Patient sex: M
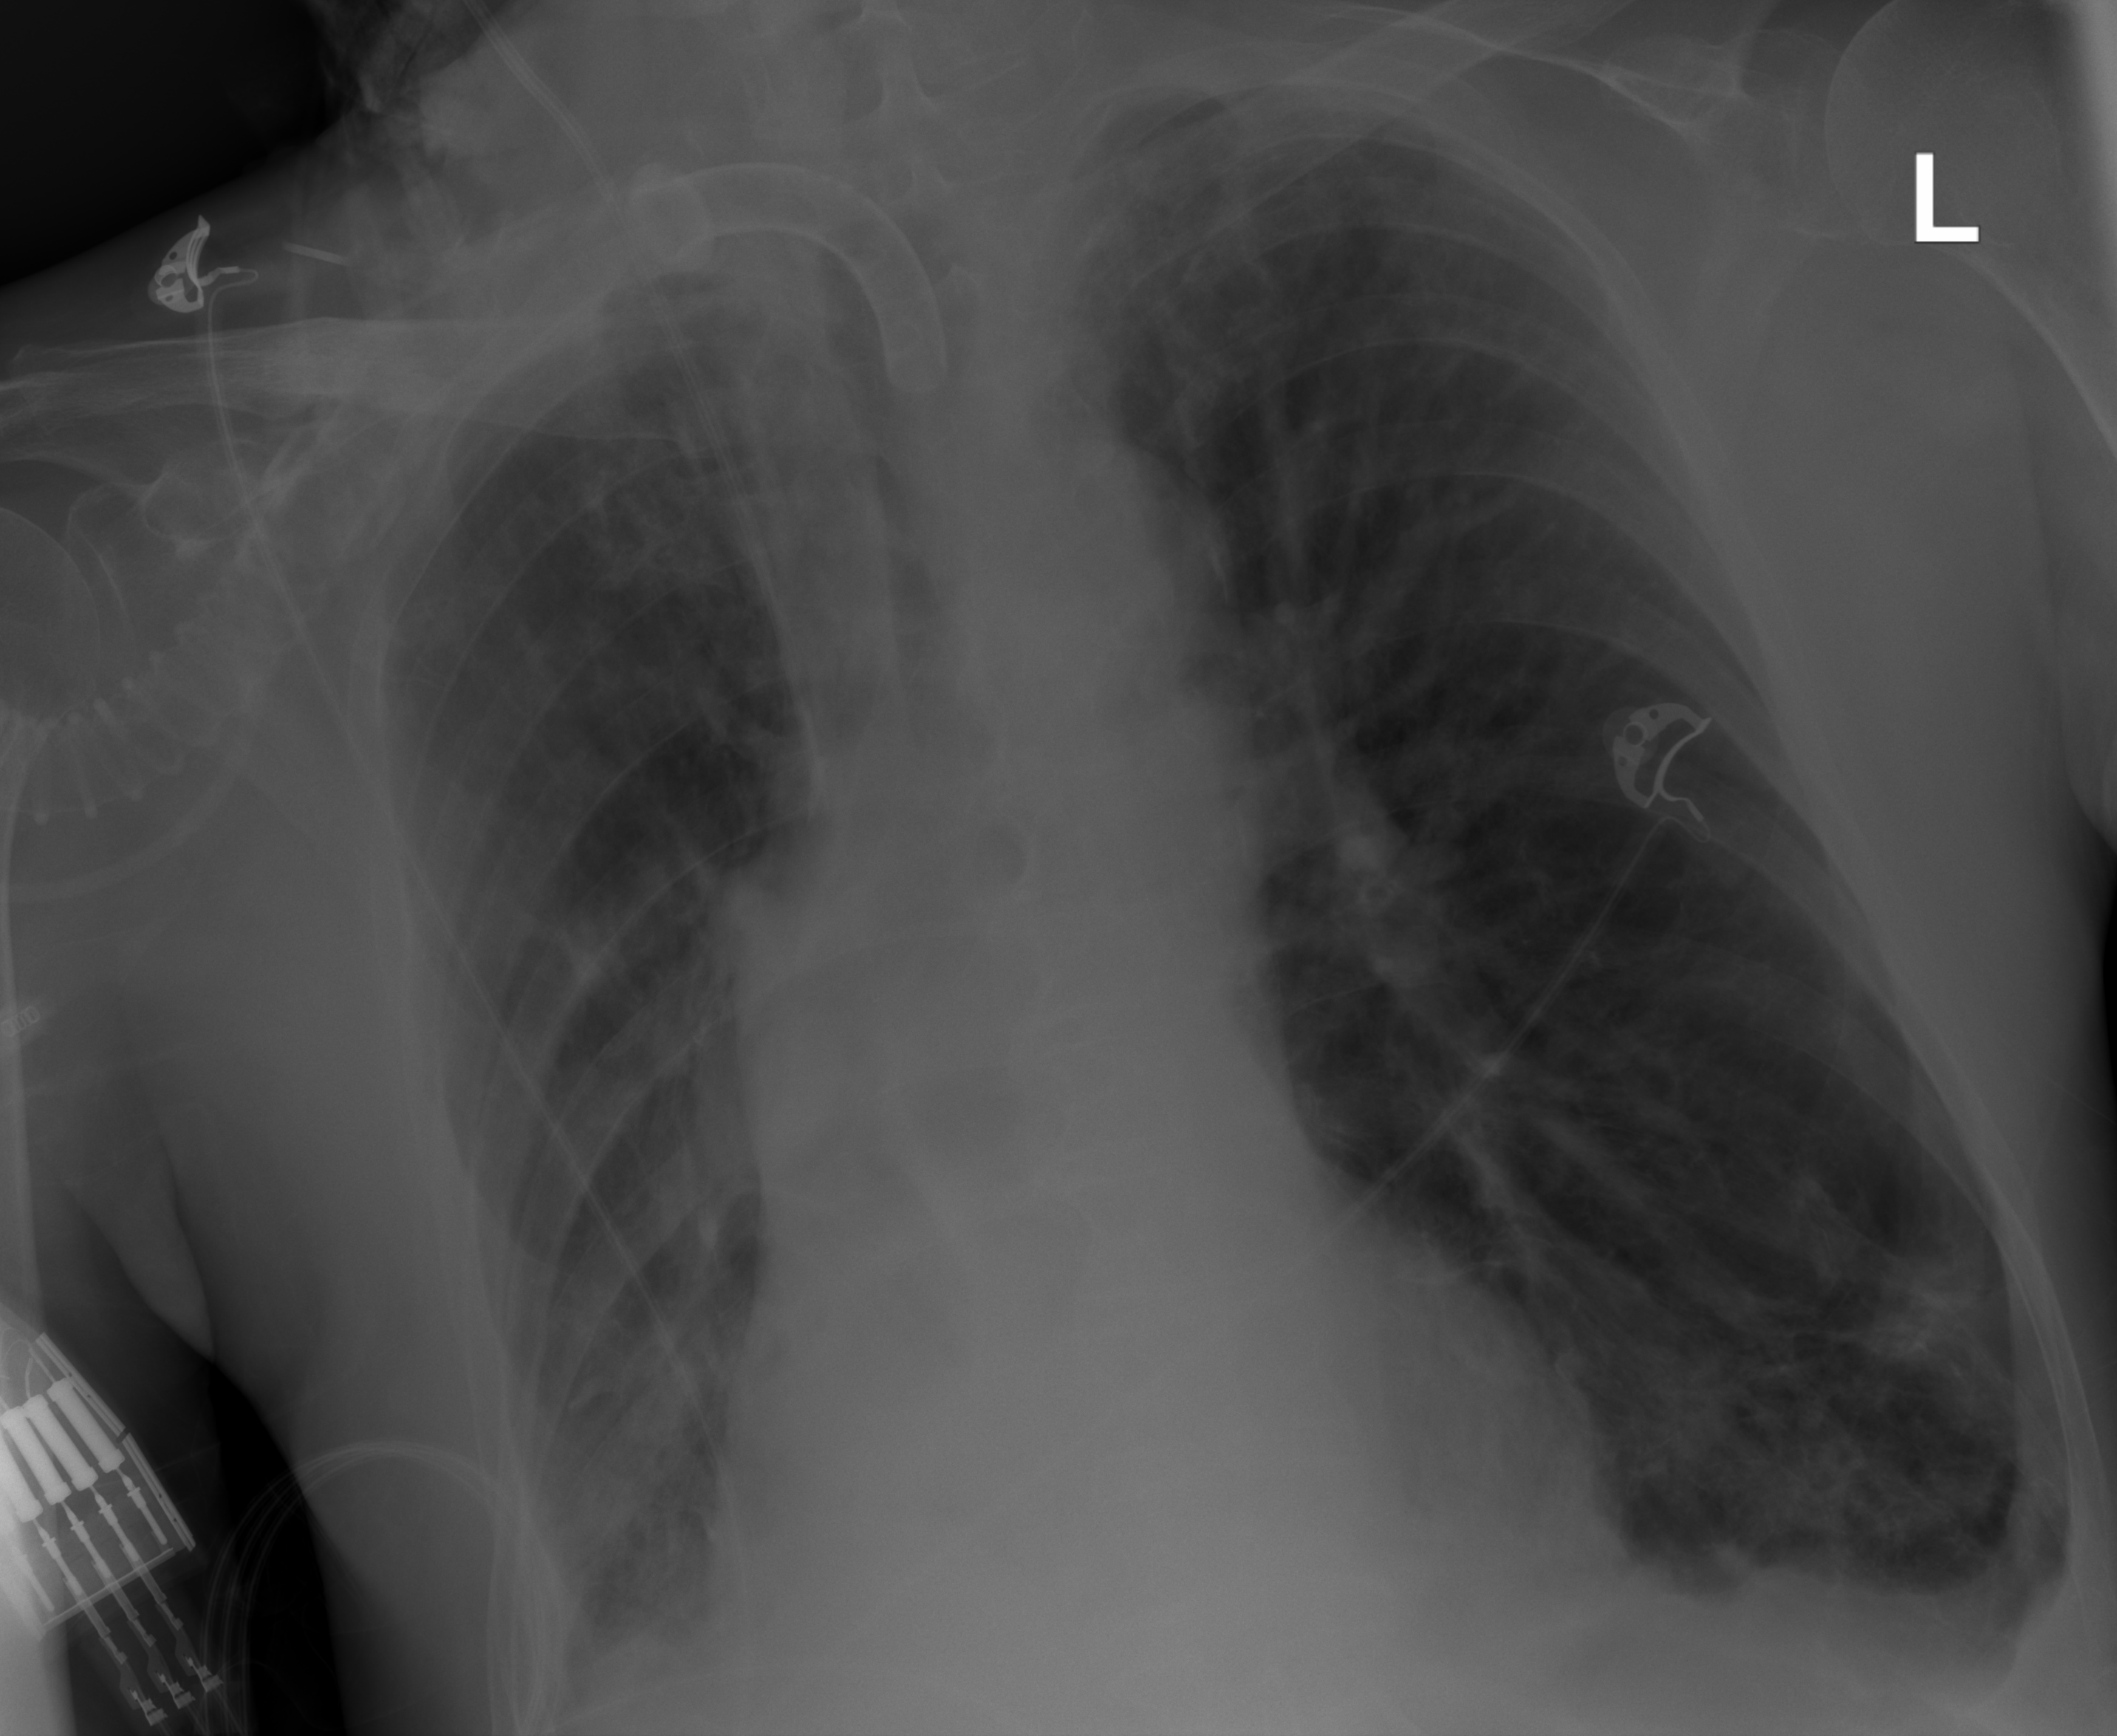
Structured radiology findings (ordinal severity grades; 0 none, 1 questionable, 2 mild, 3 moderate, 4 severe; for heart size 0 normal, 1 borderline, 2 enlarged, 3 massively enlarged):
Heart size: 2
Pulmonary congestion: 2
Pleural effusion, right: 2
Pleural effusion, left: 2
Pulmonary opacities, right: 2
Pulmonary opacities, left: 2
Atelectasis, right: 2
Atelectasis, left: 2